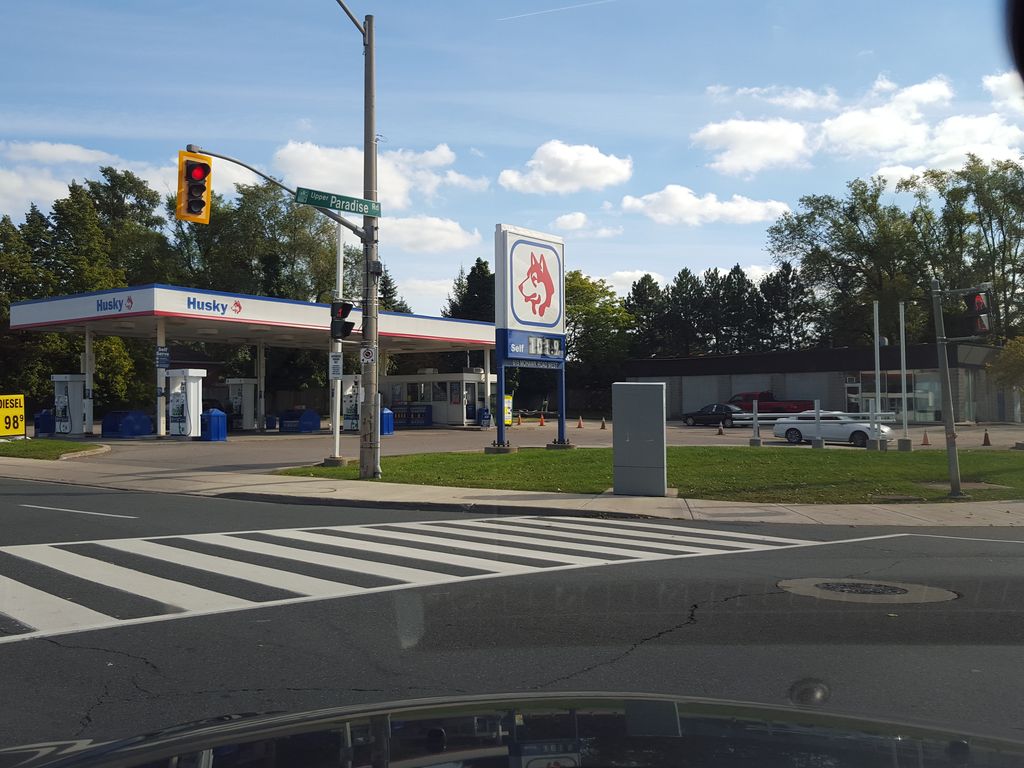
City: hamilton